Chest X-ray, PA view. Patient: 69 years old, sex F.
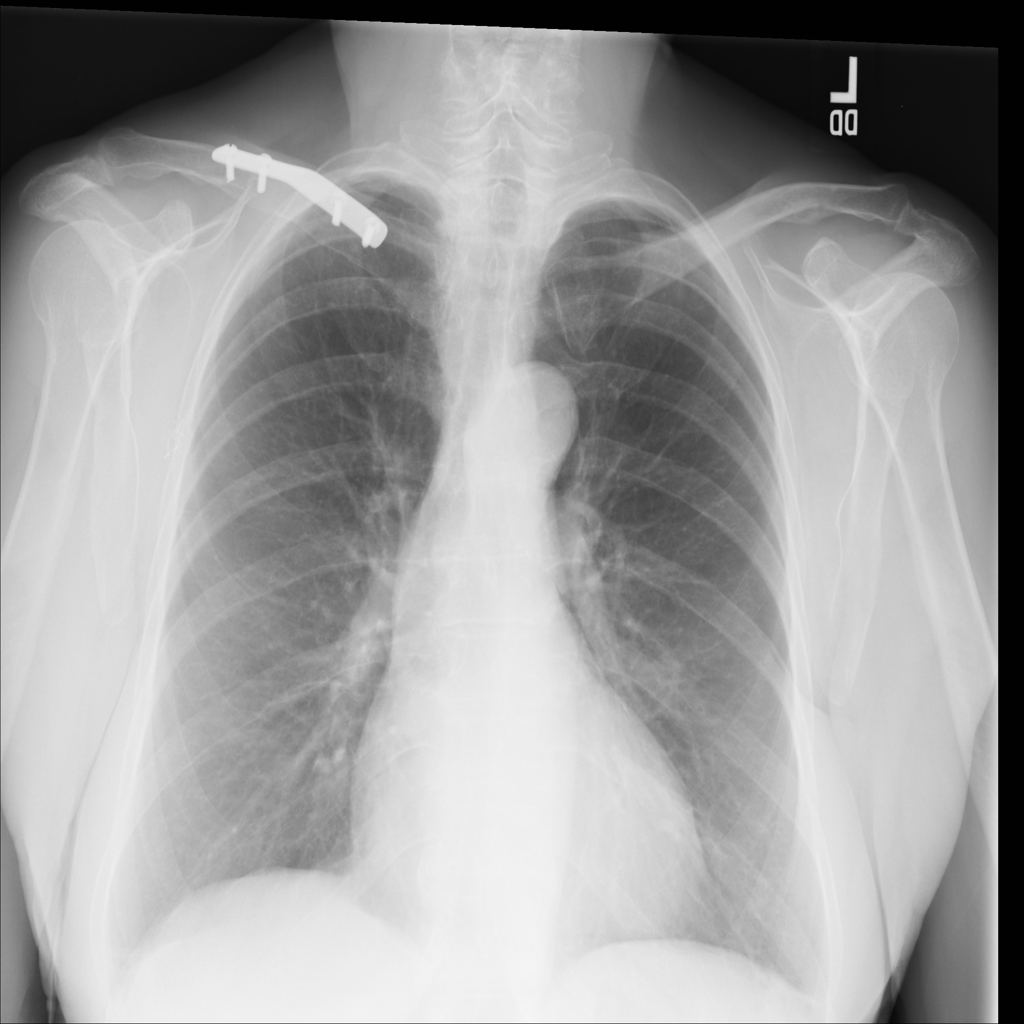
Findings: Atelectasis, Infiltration